CT reconstruction: convct
Segmentation target: spine
Patient: F, age 59
ISS stage: Stage 2
Metal implant: no
Axial slice:
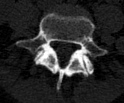
Sagittal slice:
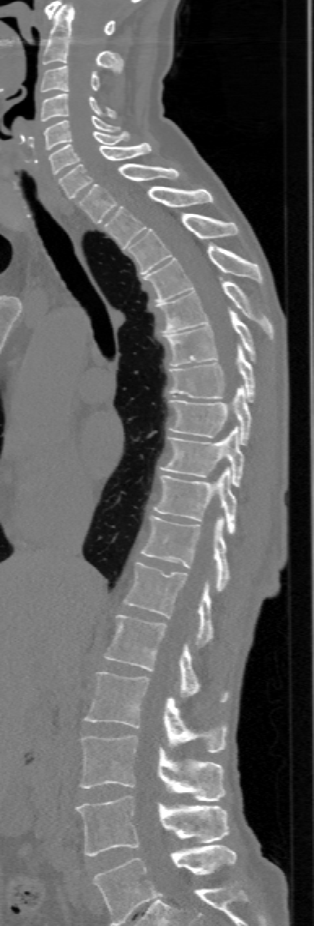